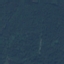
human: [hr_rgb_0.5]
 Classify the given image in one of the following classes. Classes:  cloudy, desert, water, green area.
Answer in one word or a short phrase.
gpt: green area